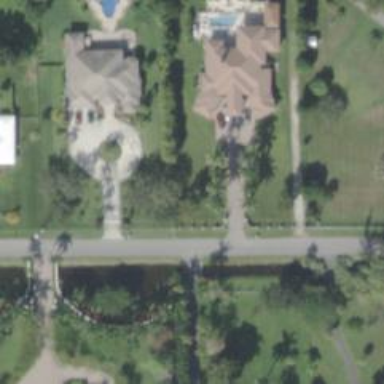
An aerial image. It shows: Driveway leading to service road.